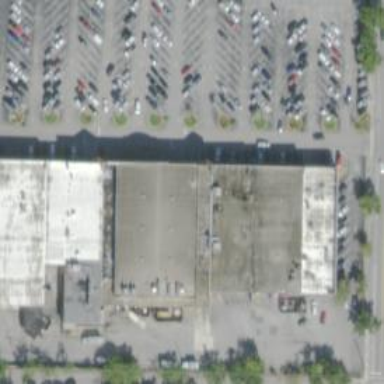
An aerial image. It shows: Retail building.